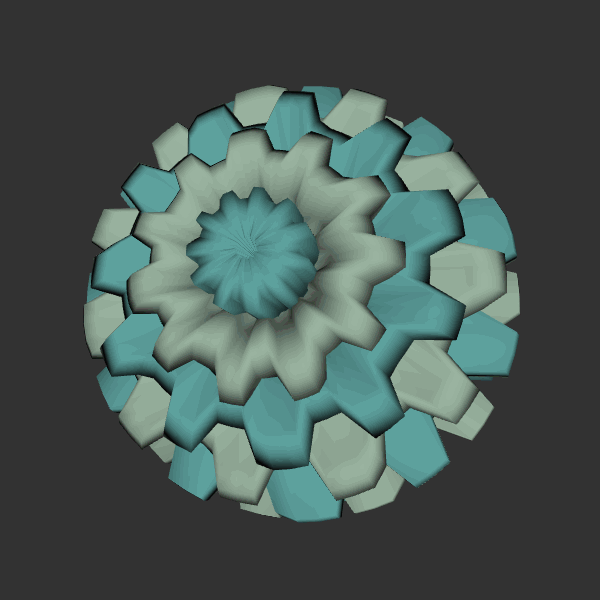
Background: dark